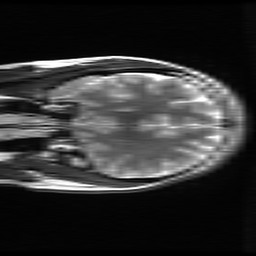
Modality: T2w
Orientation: coronal
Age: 23
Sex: female
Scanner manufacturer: ge
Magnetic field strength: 3 T
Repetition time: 5.192 s
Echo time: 0.1003 s